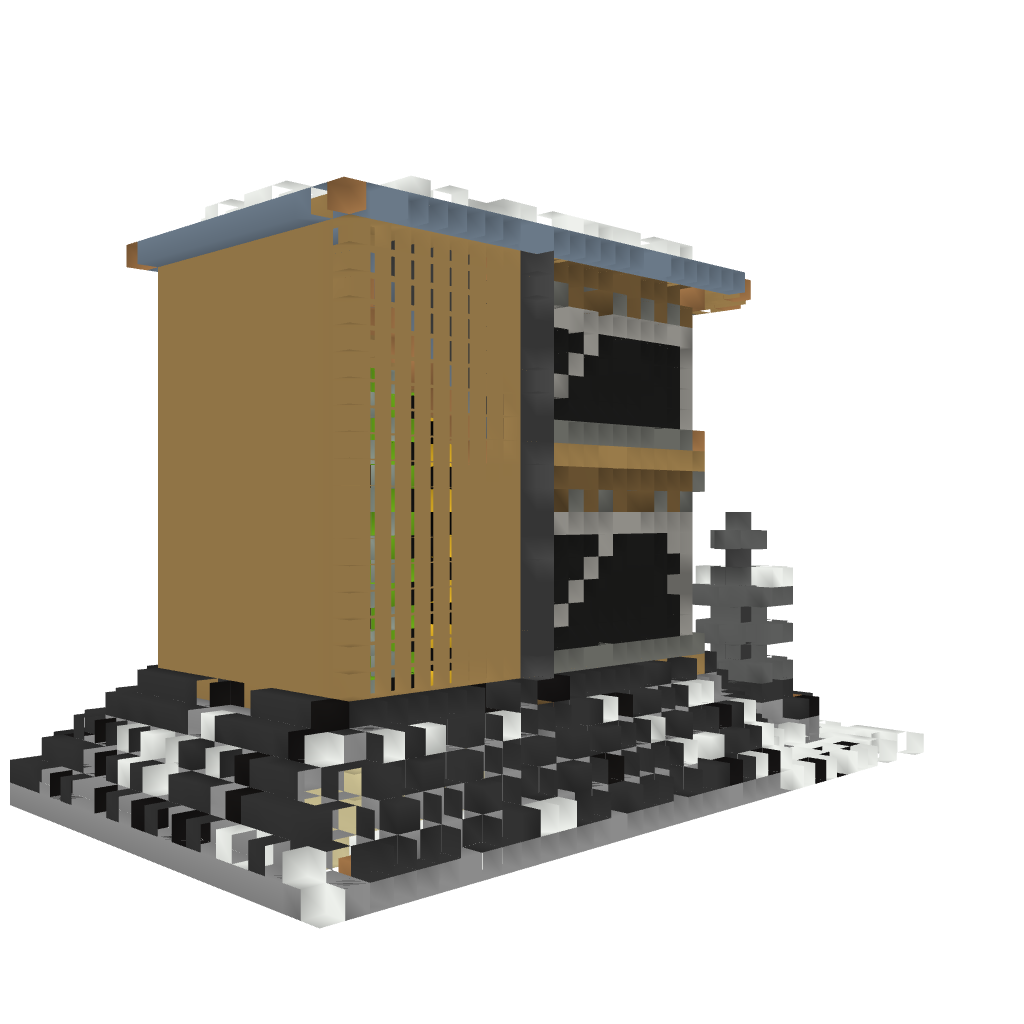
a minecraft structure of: big woodem house